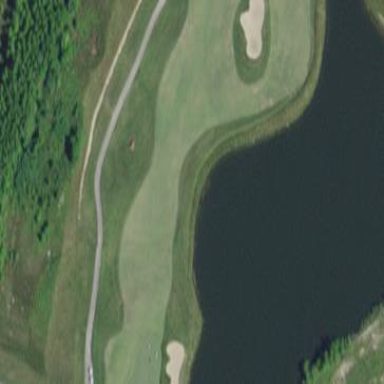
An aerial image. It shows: Picturesque scene of golf course with lateral water hazard.